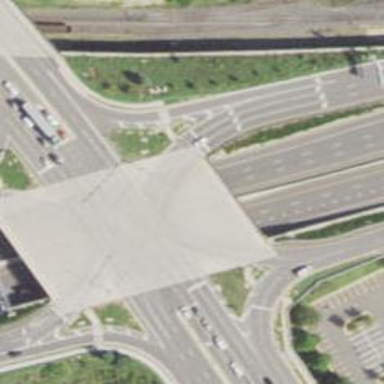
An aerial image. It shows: Trunk_link highway on bridge.